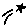
Label: star